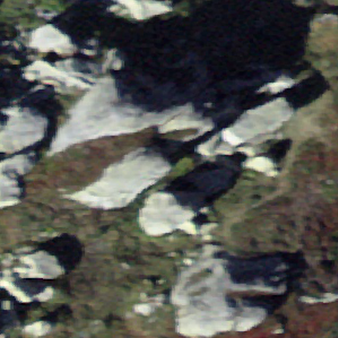
Label: bouldering_area